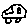
Label: car